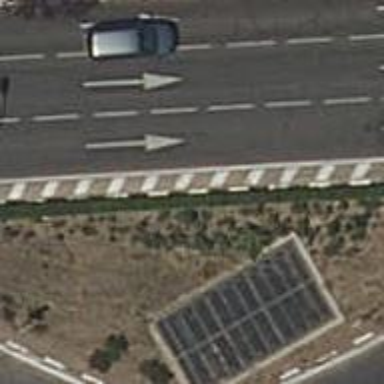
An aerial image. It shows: Grassy area with kerb barrier.